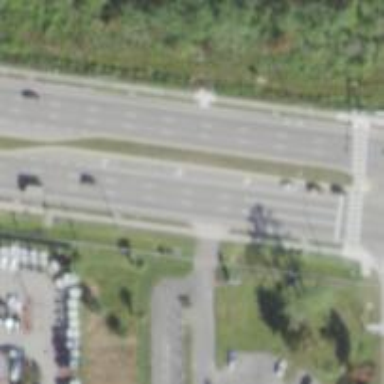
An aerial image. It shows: Asphalt road classified as trunk highway.